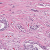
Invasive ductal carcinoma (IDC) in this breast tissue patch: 1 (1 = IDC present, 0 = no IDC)